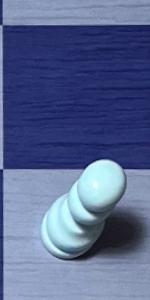
Label: Pawn_White